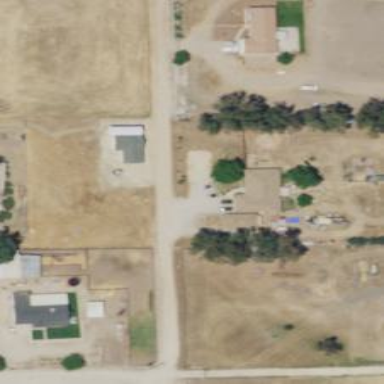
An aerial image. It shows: Driveway leading to service road.